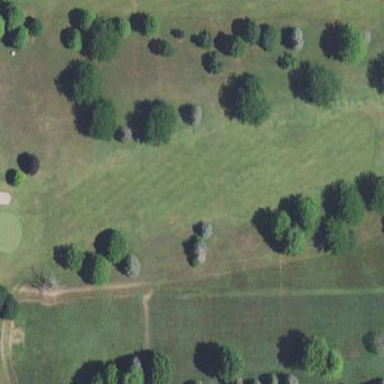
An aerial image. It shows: Grassy area designated as golf fairway.